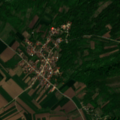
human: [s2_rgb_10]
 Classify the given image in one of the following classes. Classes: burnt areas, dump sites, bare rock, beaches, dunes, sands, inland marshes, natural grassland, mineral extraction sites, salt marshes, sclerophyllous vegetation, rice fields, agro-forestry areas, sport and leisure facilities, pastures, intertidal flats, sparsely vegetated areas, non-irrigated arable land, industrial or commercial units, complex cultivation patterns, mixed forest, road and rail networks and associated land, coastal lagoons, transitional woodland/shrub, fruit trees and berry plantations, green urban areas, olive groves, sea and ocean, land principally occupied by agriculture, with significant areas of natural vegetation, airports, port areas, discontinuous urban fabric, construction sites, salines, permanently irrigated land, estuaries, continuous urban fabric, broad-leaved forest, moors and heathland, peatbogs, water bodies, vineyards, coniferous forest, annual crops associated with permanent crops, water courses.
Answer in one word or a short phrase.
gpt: non-irrigated arable land, complex cultivation patterns, land principally occupied by agriculture, with significant areas of natural vegetation, broad-leaved forest